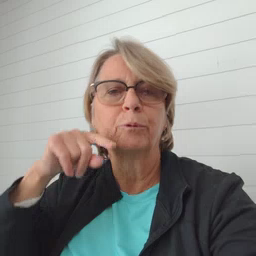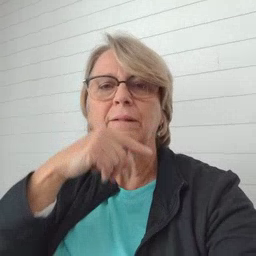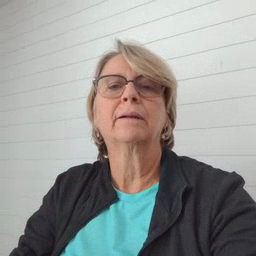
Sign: toothbrush